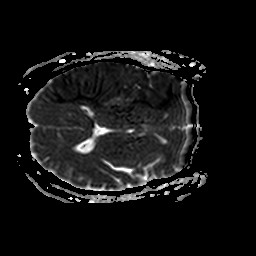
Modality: ADC
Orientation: axial
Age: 54
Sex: male
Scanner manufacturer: philips
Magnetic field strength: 1.5 T
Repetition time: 4.689 s
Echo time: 0.07822 s